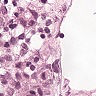
Metastatic tissue present: yes